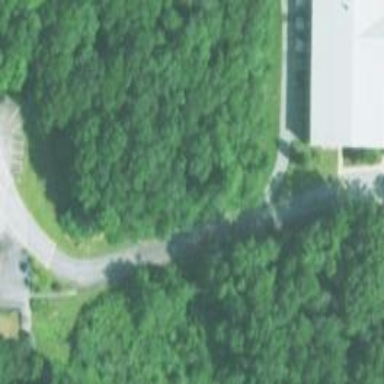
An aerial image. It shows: Service road on bridge.